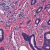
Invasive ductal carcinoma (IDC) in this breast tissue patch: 1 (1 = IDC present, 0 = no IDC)